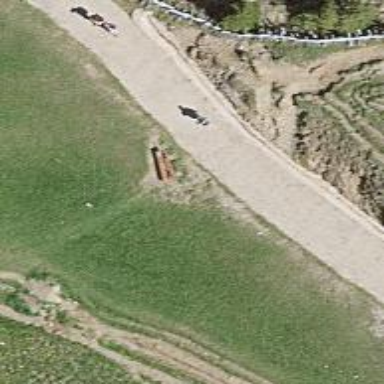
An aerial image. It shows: Brown bench in the vicinity.